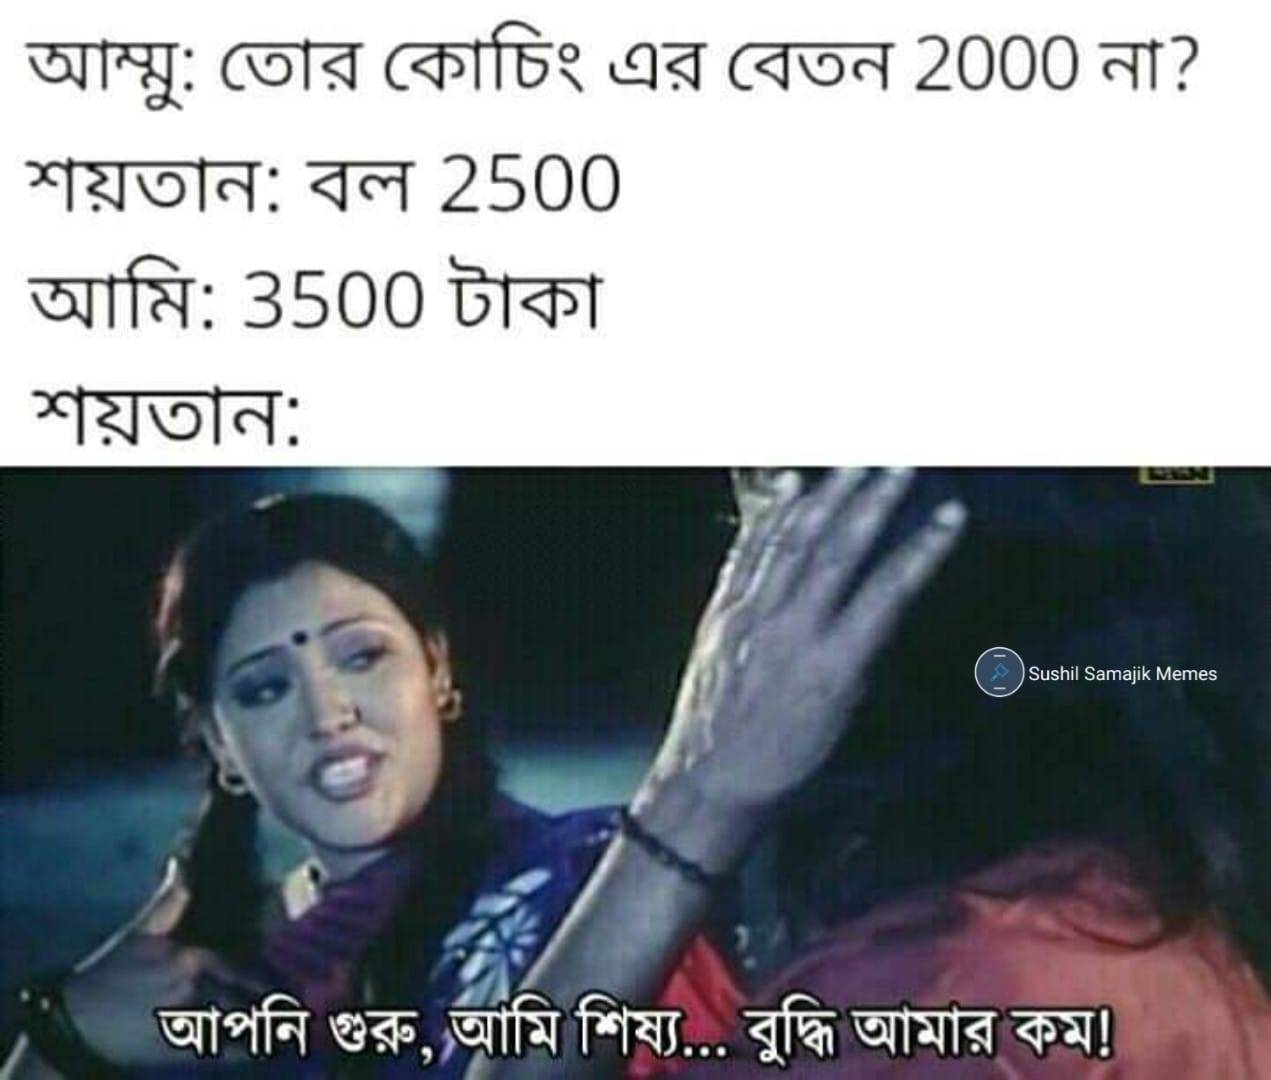
Caption: আম্মু : তোর কোচিং এর বেতন 2000  না  ?    শয়তান :   বল  2500  আমি:  3500  টাকা    শয়তান:     আপনি গুরু , আমি শিষ্য ...   বুদ্ধি আমার কম !
Label: non-hate